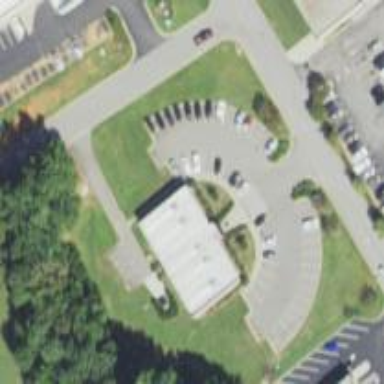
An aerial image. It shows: Healthcare clinic.